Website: lowes
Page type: customer-info-address
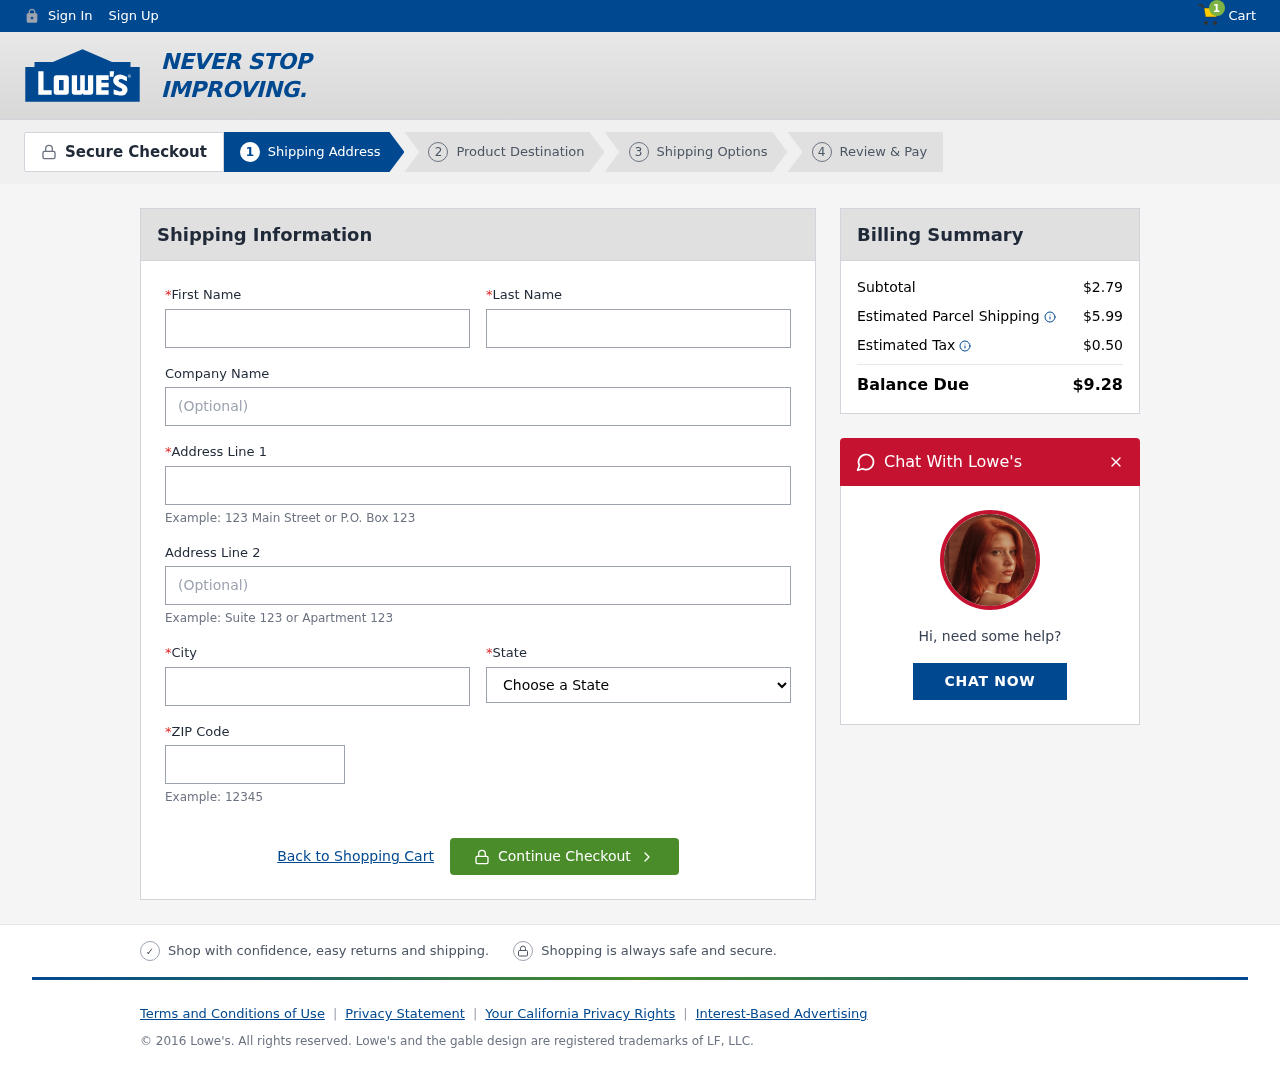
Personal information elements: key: PII_CITY
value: Wigginschester
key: PII_FIRSTNAME
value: Sabrina
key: PII_LASTNAME
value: Sandoval
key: PII_POSTCODE
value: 97085
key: PII_STATE
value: Vermont
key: PII_STREET
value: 82899 James Views
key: PII_STREET2
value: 44207 Fitzpatrick Shoals Suite 618
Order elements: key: ORDER_NUM_ITEMS
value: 1
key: ORDER_SUBTOTAL
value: $2.79
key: ORDER_SHIPPING_COST
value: $5.99
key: ORDER_TAX
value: $0.50
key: ORDER_TOTAL
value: $9.28